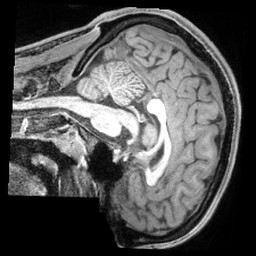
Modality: T1w
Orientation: sagittal
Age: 19
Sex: male
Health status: healthy
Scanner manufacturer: siemens
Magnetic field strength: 3 T
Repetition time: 2.4 s
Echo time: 0.00194 s